Question: I have found a lot of questions that deal with repositioning error bars in 'ggplot2', but none that have my particular problem. I hope this isn't a duplicate!
I have a faceted barplot, where I am trying to add in error bars for confidence intervals that have already been calculated. The arguments 'stat' and 'position' don't seem to be having any effect, whether they are in the 'aes()' argument or just with 'geom_errorbar()'. Here is what I am working with:
'''
> dput(anthro.bp)
structure(list(Source = structure(c(1L, 1L, 1L, 1L, 2L, 2L, 2L,
2L, 1L, 1L, 1L, 1L, 2L, 2L, 2L, 2L), .Label = c("PED", "RES"), class = "factor"),
Response = structure(c(1L, 2L, 3L, 4L, 1L, 2L, 3L, 4L, 1L,
2L, 3L, 4L, 1L, 2L, 3L, 4L), .Label = c("A", "B", "C", "D"
), class = "factor"), Value = c(<PHONE>, 0.<PHONE>, 0.20757498,
0.249956615, <PHONE>, <PHONE>, <PHONE>, 0.008757155,
0.897265, 0.<PHONE>, 0.<PHONE>, 0.005093254, <PHONE>,
0.<PHONE>, <PHONE>, 0.088021559), Distance = structure(c(1L,
1L, 1L, 1L, 1L, 1L, 1L, 1L, 2L, 2L, 2L, 2L, 2L, 2L, 2L, 2L
), .Label = c("Near", "Far"), class = "factor"), UCI = c(<PHONE>,
0.<PHONE>, 0.27357566, 0.32335335, <PHONE>, 0.<PHONE>,
0.<PHONE>, 0.<PHONE>, <PHONE>, <PHONE>, 0.<PHONE>,
0.<PHONE>, <PHONE>, 0.<PHONE>, 0.<PHONE>, 0.52272511
), LCI = c(<PHONE>, 0.003798153, <PHONE>, 0.<PHONE>,
<PHONE>, -0.009929805, 0.<PHONE>, -0.<PHONE>, <PHONE>,
0.008993231, 0.<PHONE>, -0.<PHONE>, 0.427423, -0.034086335,
-0.<PHONE>, -0.34668199)), .Names = c("Source", "Response",
"Value", "Distance", "UCI", "LCI"), row.names = c(NA, -16L), class = "data.frame")
anthro.bp[,4]<-factor(anthro.bp[,4], levels=c("Near","Far"))
bp <- ggplot(anthro.bp, aes(Value, fill=Response))
bp + geom_bar(aes(x=Source,y=Value), stat="identity", position="dodge") +
geom_errorbar(aes(ymin=LCI,ymax=UCI), stat="identity", position="dodge",width=0.25) +
facet_wrap(~Distance) +
labs(x="Disturbance Source", y="Mean Probability")
'''
I have also tried to use 'position=position_dodge(width=1)', again both within the 'aes()' argument and outside of that in the 'geom_errorbar()' command. My graph is as follows in the link (I don't have a high enough reputation to embed images yet, apologies!).

I'm also getting two error messages:
> Warning messages:
1: In loop_apply(n, do.ply) :
position_dodge requires non-overlapping x intervals
2: In loop_apply(n, do.ply) :
position_dodge requires non-overlapping x intervals
This is the first time that I have used ggplot2 outside of a classroom environment, so constructive criticism is highly encouraged.
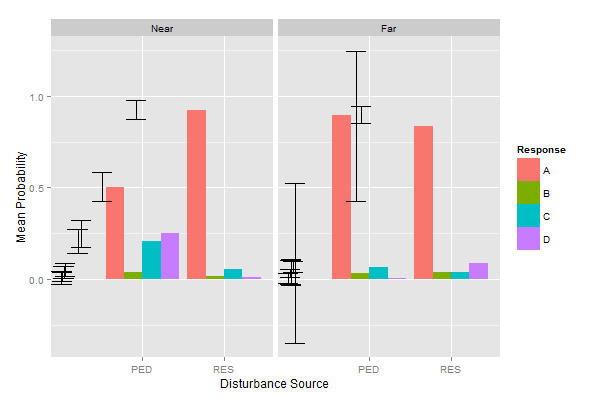
Answer: For some reason which I am not clear on, ggplot2 is dodging your bars and error bars by different values. I got around this by manually specifying the dodging width. Also you've set the y and x aesthetics only geom_bar. Note where they are placed now. Lastly, stat='identity' is not needed for the geom_errorbar call.
'''
bp <- ggplot(anthro.bp, aes(x=Source,y=Value, fill=Response))
bp + geom_bar(stat="identity", position = position_dodge(width = 0.90)) +
geom_errorbar(aes(ymin=LCI,ymax=UCI), position = position_dodge(width = 0.90),width=0.25) +
facet_wrap(~Distance) +
labs(x="Disturbance Source", y="Mean Probability")
'''